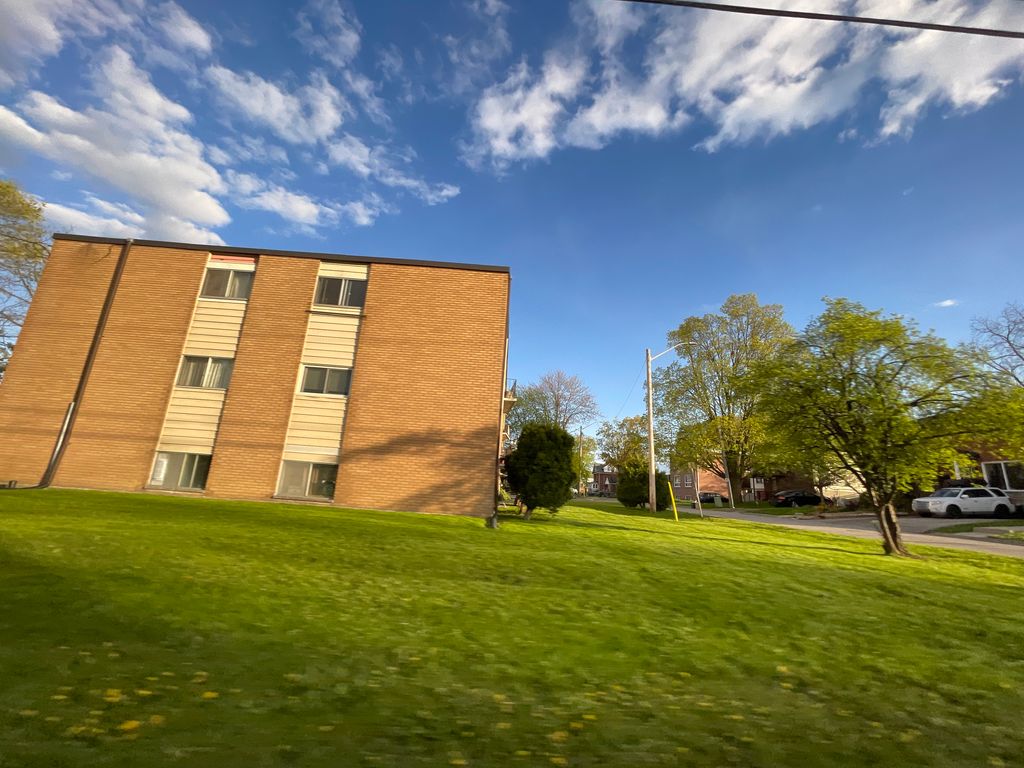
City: kitchener-waterloo